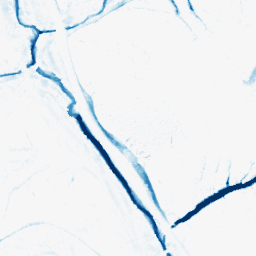
Category: morphological
Decomposition family: morphological_ellipse
Decomposition parameters: operation: closing
width: 10
height: 10
Upsampling method: quadratic
Upsampling parameters: scale: 8
Upsampling scale: 8